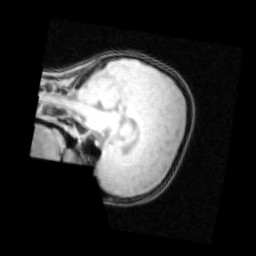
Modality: PDw
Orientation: sagittal
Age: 9
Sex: female
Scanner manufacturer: siemens
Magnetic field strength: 3 T
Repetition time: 0.25 s
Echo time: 0.00103 s